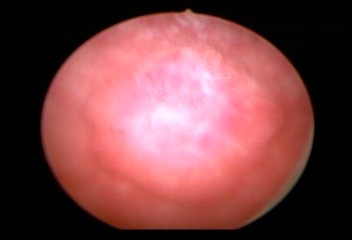
Modality: WLC
Class: Malignant
Subclass: HighGradePapillary
Lesion: L1
Stage: T1
Morphology: Papillary
Bladder cancer association: Yes
Annotated structures: Tumor